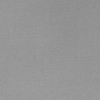
Label: dusty